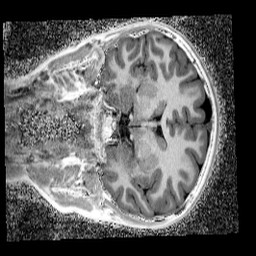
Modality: UNIT1_denoised
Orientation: coronal
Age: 11
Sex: male
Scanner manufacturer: siemens
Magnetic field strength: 3 T
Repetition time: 4 s
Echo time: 0.00299 s